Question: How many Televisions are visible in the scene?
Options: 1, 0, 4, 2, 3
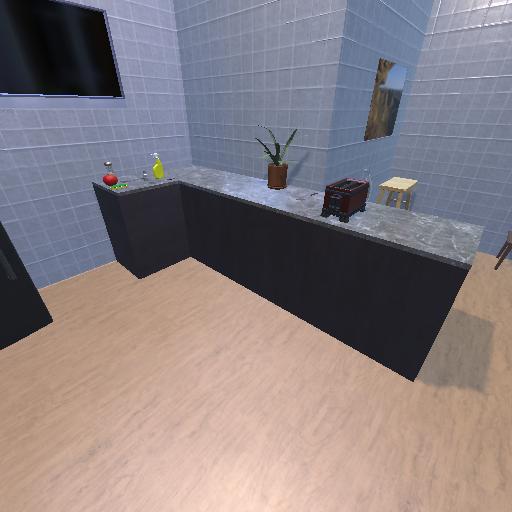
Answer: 1